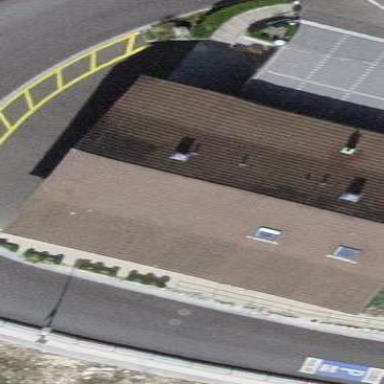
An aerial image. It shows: Restaurant in building.